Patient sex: M
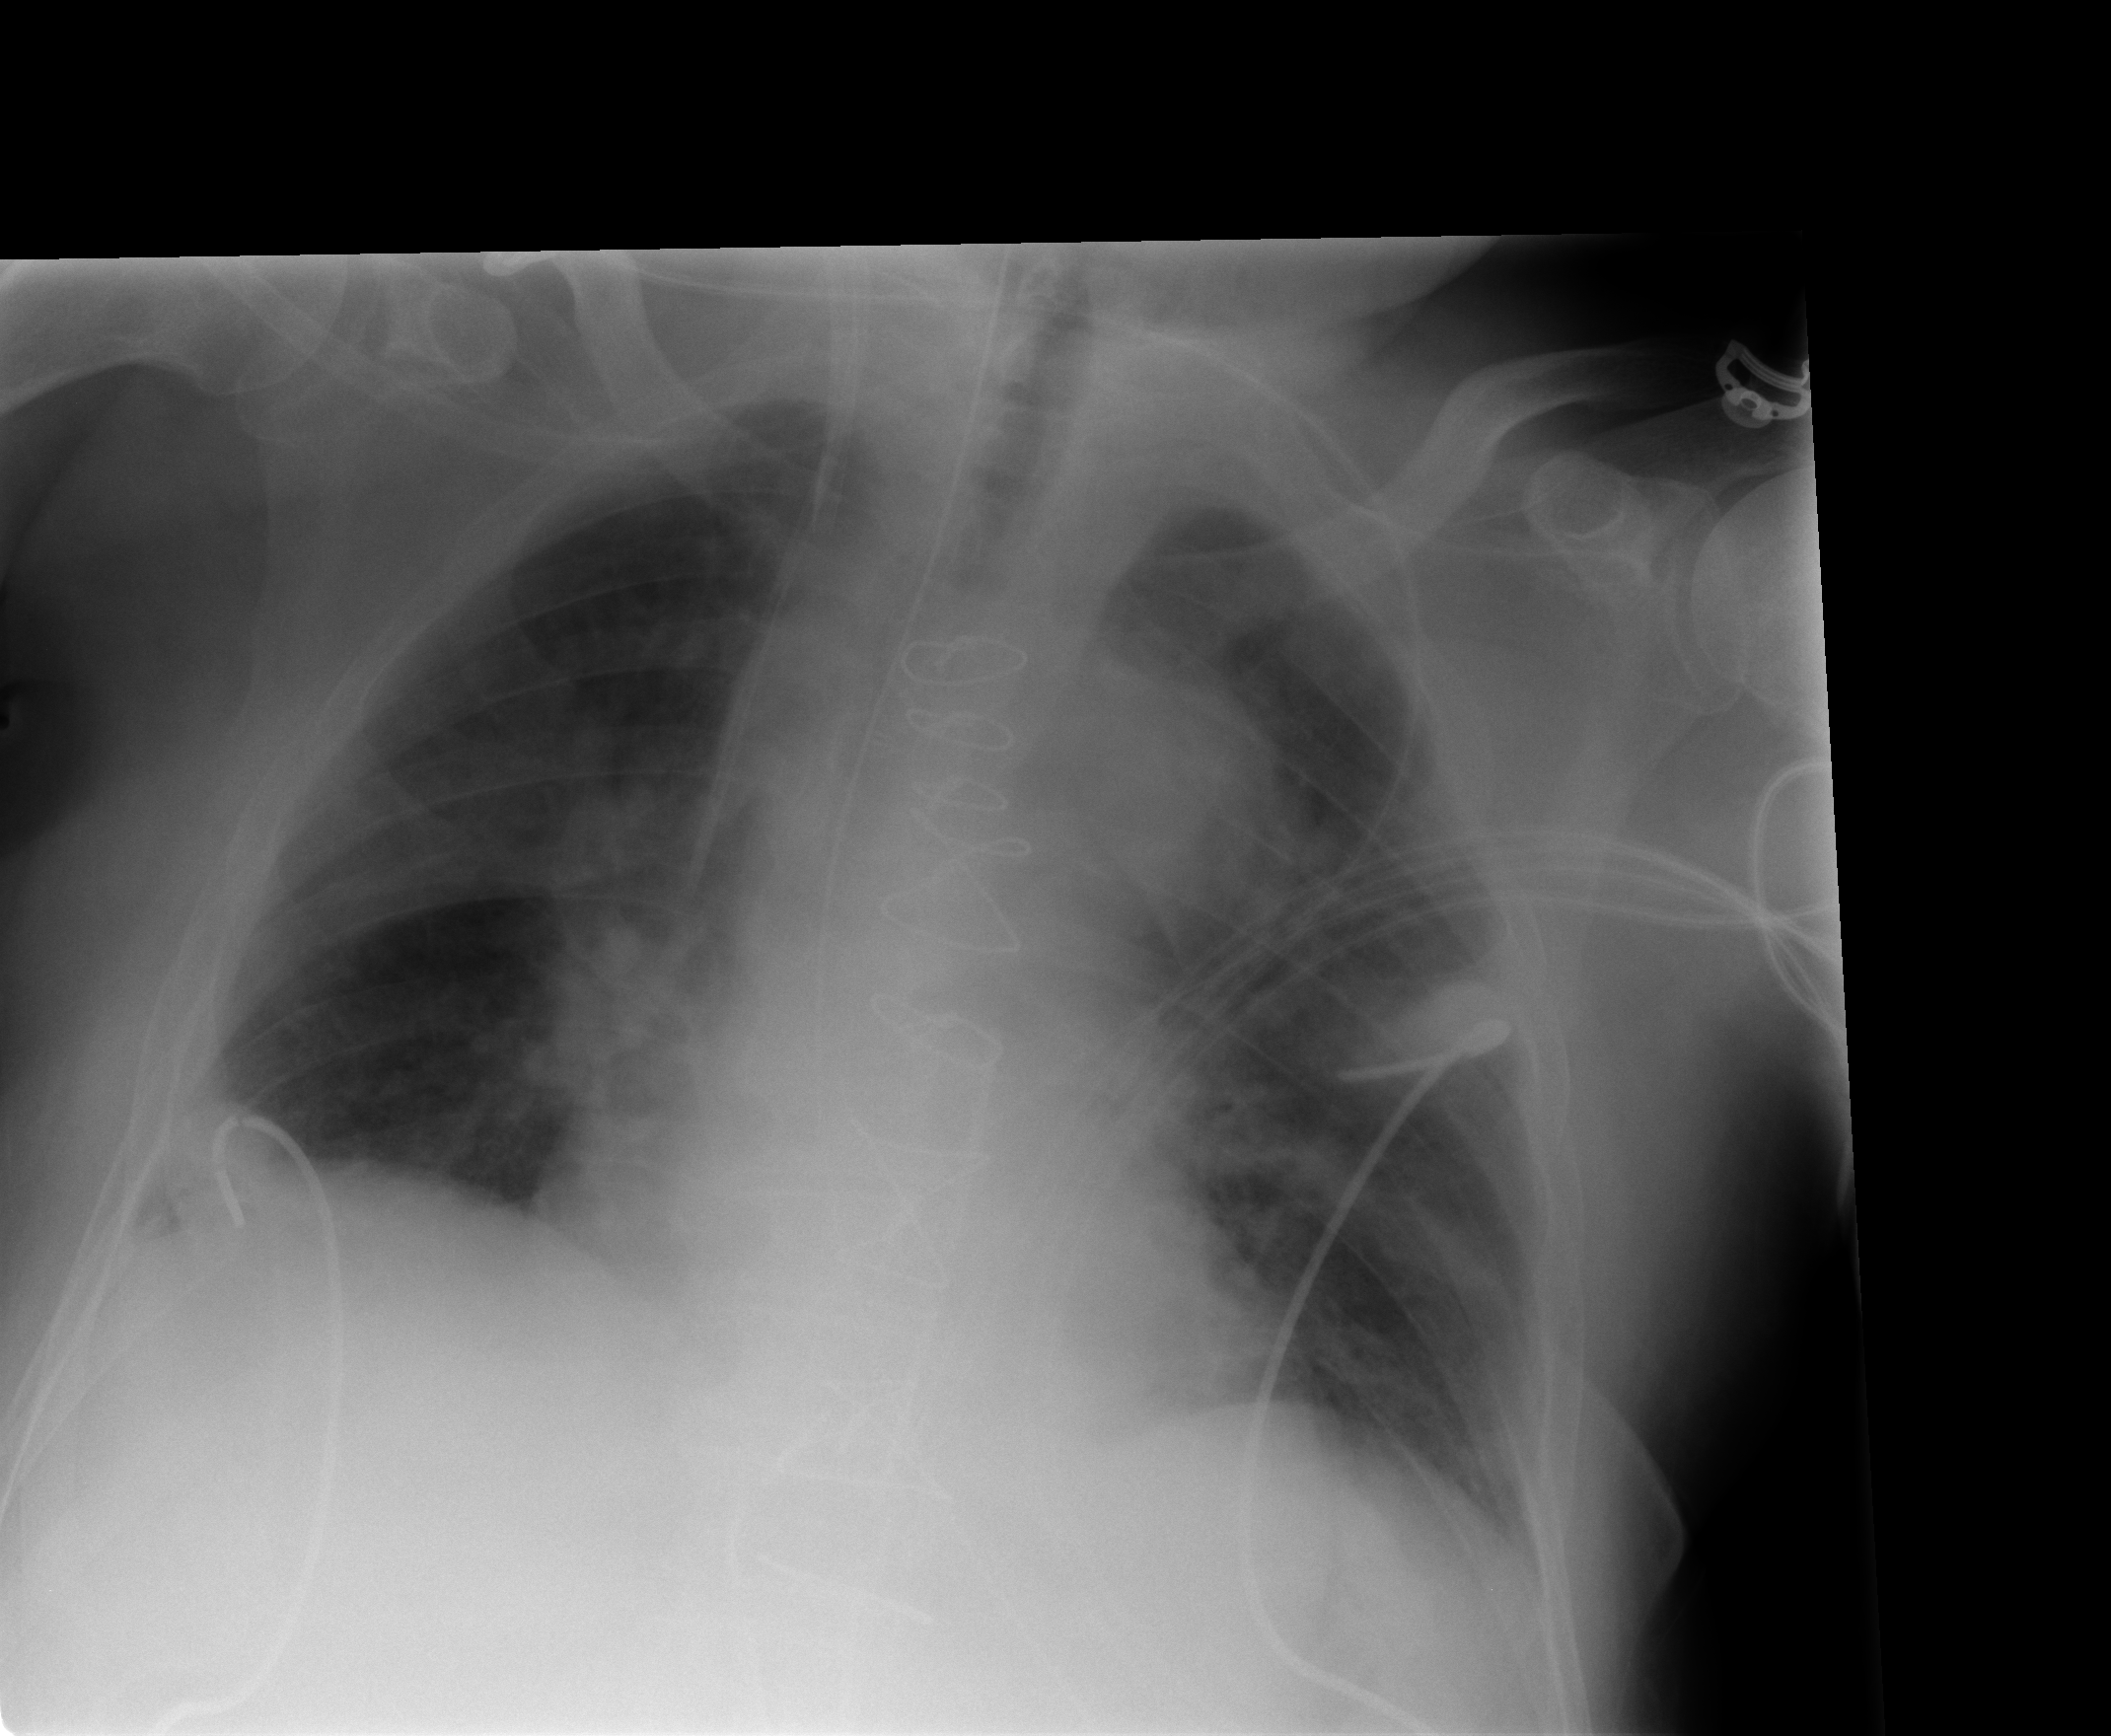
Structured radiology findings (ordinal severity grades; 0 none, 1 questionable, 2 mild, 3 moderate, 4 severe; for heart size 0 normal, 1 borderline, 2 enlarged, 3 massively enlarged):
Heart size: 0
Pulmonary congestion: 2
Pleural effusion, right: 1
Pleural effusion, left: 0
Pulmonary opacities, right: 0
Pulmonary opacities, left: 0
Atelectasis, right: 2
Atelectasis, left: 2